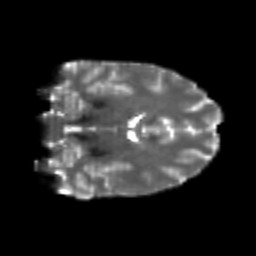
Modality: T2w
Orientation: coronal
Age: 24
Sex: female
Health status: healthy
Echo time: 0.074 s